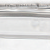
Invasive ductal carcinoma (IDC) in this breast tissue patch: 0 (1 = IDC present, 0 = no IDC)